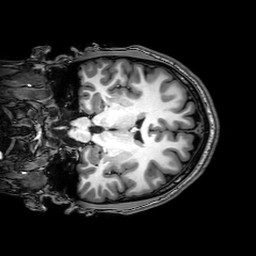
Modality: T1w
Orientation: coronal
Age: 19
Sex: male
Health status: healthy
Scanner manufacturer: philips
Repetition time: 0.008176 s
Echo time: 0.00374 s